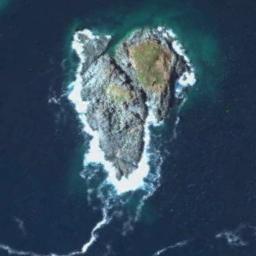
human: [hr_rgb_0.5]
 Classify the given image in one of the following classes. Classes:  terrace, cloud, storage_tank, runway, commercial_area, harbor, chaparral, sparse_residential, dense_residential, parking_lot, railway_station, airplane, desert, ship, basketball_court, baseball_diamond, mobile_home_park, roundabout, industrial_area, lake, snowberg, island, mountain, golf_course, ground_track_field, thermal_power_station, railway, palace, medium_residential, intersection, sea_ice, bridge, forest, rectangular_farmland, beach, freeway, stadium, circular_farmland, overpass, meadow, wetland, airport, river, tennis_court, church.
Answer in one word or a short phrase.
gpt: island